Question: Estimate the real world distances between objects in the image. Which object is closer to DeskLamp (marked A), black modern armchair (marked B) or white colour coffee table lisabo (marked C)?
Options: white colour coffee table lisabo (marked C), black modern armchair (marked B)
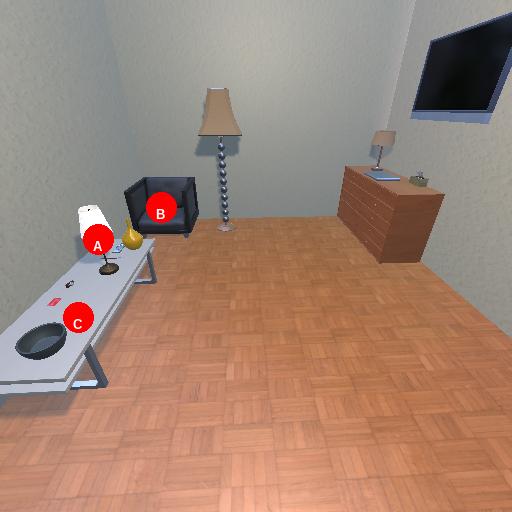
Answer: white colour coffee table lisabo (marked C)